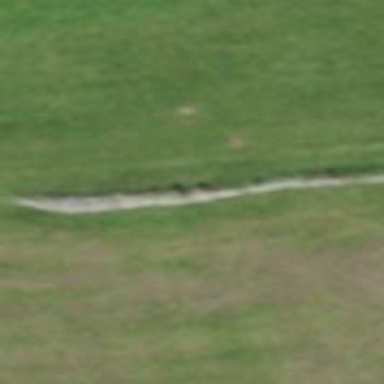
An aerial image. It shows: Dry stone wall barrier.